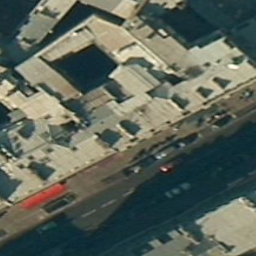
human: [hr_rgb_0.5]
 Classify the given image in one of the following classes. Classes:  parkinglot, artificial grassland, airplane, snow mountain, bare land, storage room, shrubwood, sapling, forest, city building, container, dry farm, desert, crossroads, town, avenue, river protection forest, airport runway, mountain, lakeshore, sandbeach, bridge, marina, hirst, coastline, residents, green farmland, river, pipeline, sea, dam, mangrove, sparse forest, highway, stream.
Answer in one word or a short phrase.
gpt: city building